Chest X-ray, PA view. Patient: 60 years old, sex M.
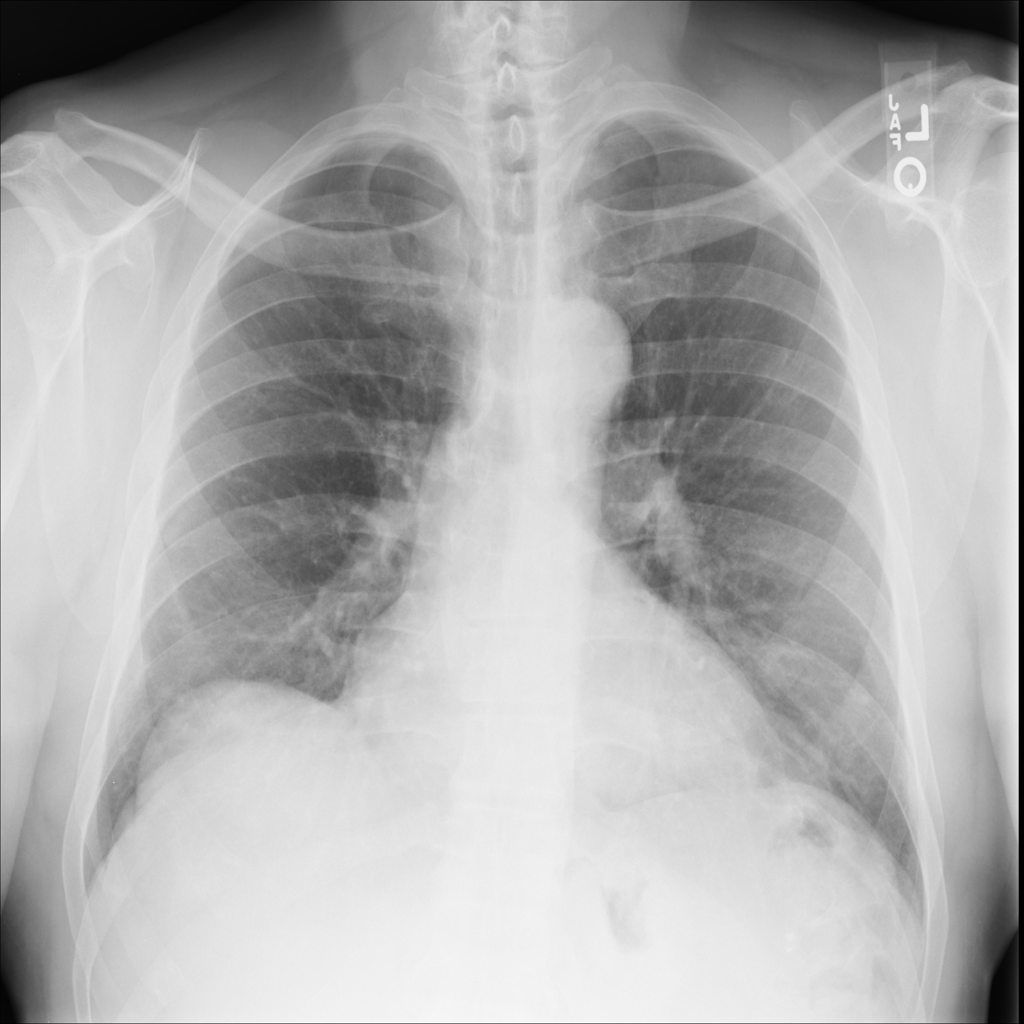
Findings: No Finding